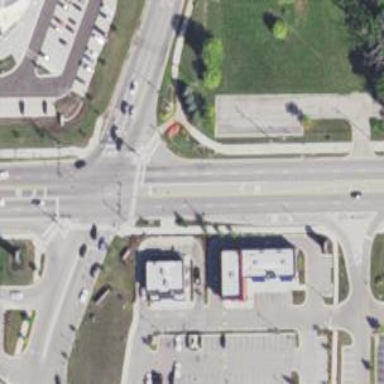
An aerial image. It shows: Traffic island located on footway.